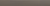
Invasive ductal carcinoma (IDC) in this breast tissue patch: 0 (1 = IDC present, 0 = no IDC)